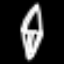
Label: diamond